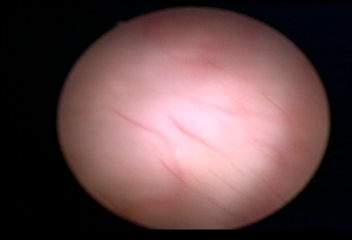
Modality: WLC
Class: Normal mucosa
Bladder cancer association: No